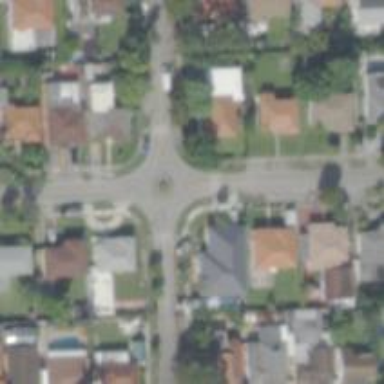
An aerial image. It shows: Residential road that intersects with roundabout.